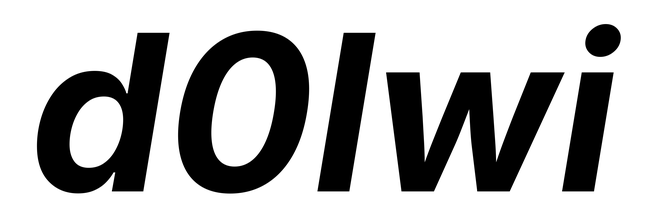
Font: Inter-Italic_Bold_Italic